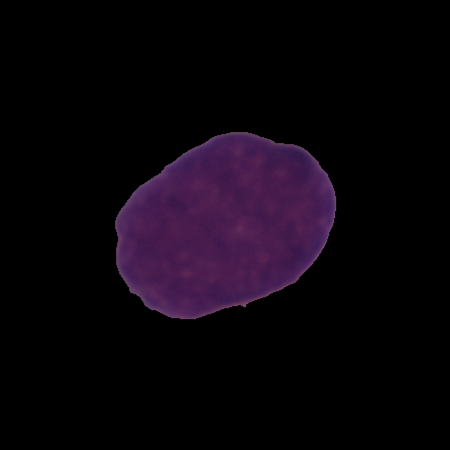
Label: healthy